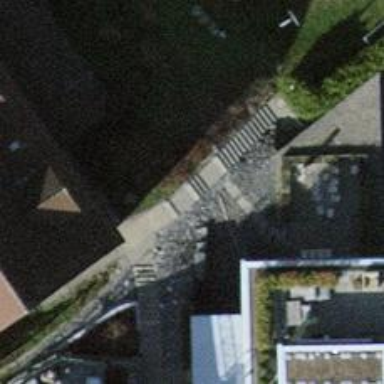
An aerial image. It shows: Road with steps.